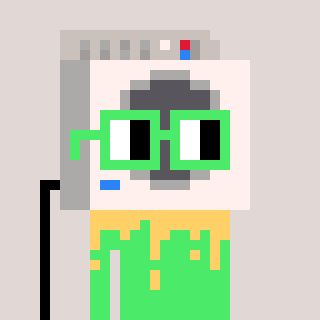
a pixel art character with square light green glasses, a washing machine-shaped head and a teal-colored body on a warm background